Interaction volume radius: 5 \u00c5
Interaction volume height: 25 \u00c5
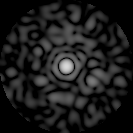
Disorder parameter: 0.8455